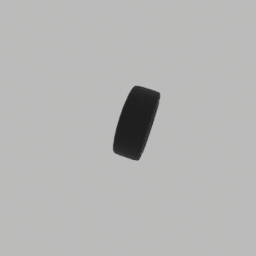
Label: mechanical